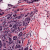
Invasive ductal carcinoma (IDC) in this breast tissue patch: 1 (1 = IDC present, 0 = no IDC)